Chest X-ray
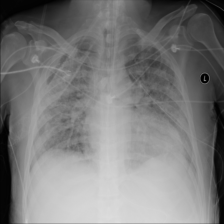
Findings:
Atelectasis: negative
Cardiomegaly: negative
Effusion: negative
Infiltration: negative
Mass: negative
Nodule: negative
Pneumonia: negative
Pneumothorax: negative
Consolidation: negative
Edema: negative
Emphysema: negative
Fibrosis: negative
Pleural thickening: negative
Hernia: negative